Question: I've 2 content type
First content type name is 'content_type_sales' and second content type name is 'content_type_product'.
- 'sales''name''address''purchase date''CCK'- 'product''model no''brand''series''content_type_sale''nid'
In my view i've applied the filter 'nodetype = product'.
To display each sale record I've created a view which show all product record and node reference field. If i'm able to get the node reference of sale in product so how can I get 'cck' field of 'content_type_sales' in view field as well as in exposed filter.
Also providing a image that show the desired result that i want.

Any help or suggestion would be appreciated.
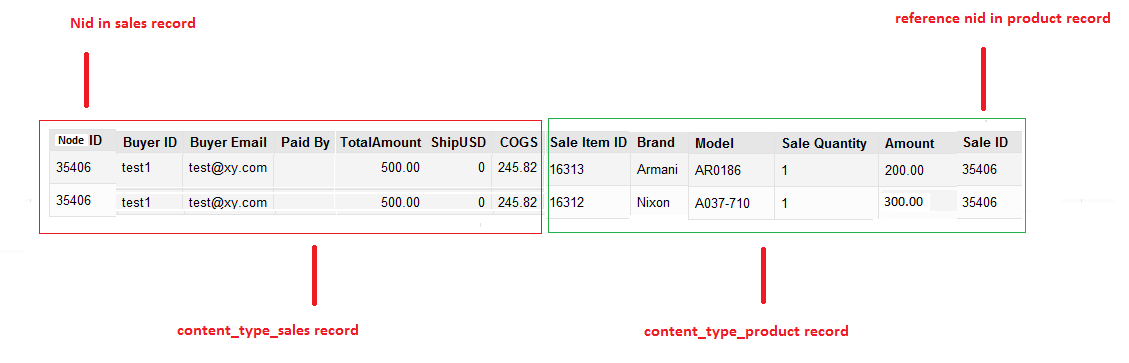
Answer: fortunately i found these links
<URL> module enhances views with reverse relationships for node reference fields.
you may also need <URL>